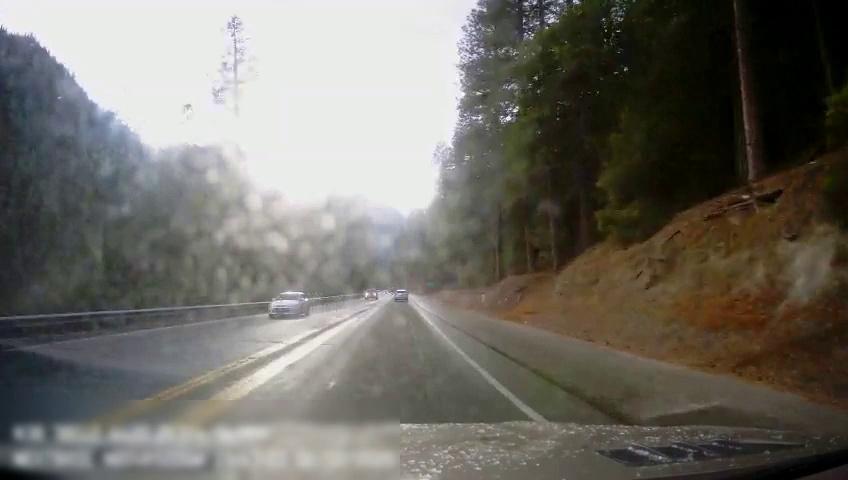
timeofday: Day
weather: Sunny
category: Drivable Space
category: Vehicles | Car
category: Vehicles | SUV
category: Vehicles | Car
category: Lanes | Opposite Lane
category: Lanes | Opposite Lane
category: Lanes | Opposite Lane
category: Lanes | Current Lane
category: Lanes | Current Lane
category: Lanes | Current Lane